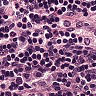
Metastatic tissue present: no